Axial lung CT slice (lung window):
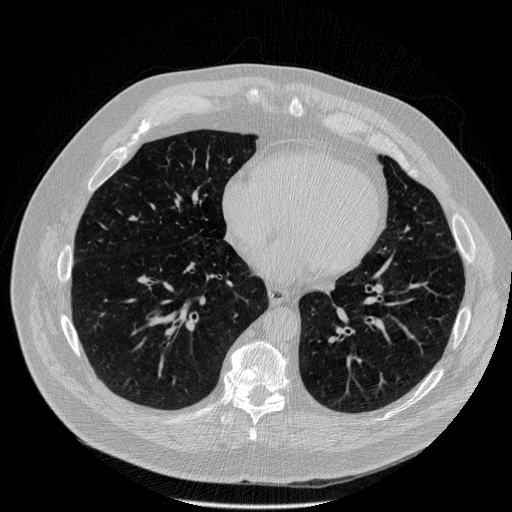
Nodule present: no